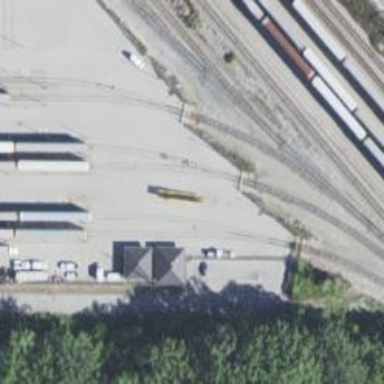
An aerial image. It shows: Railway siding for service.